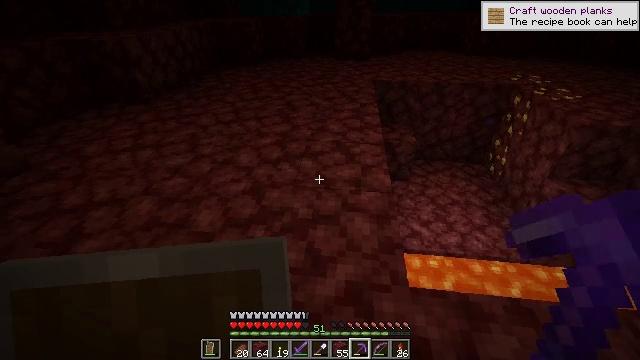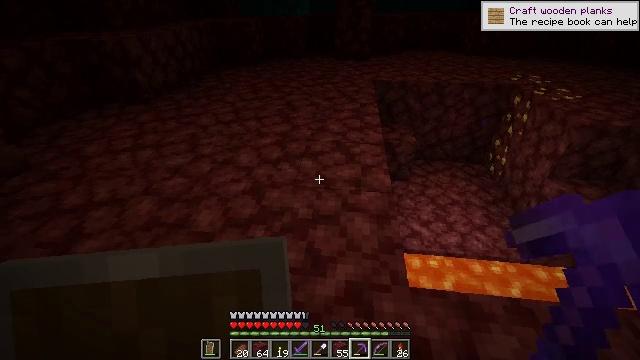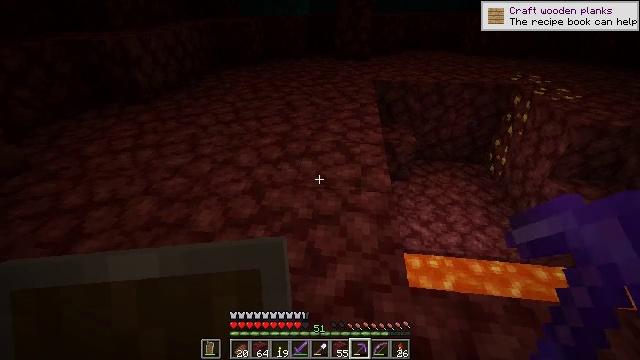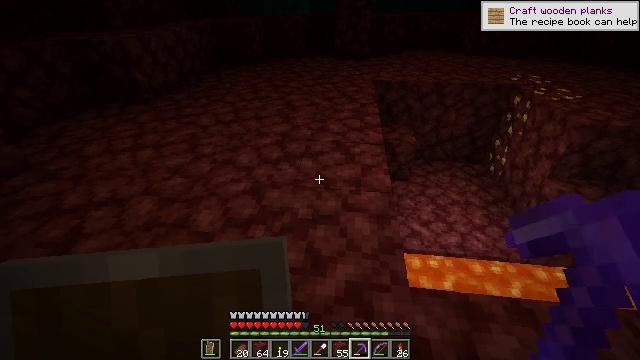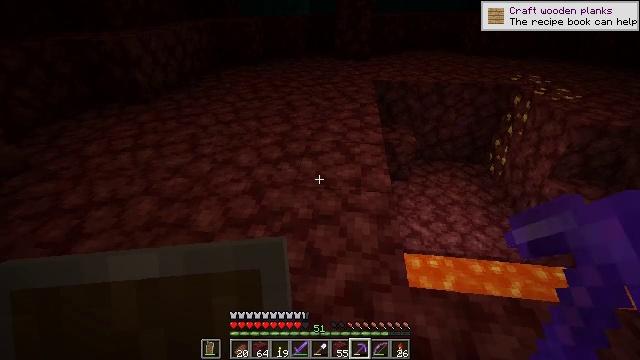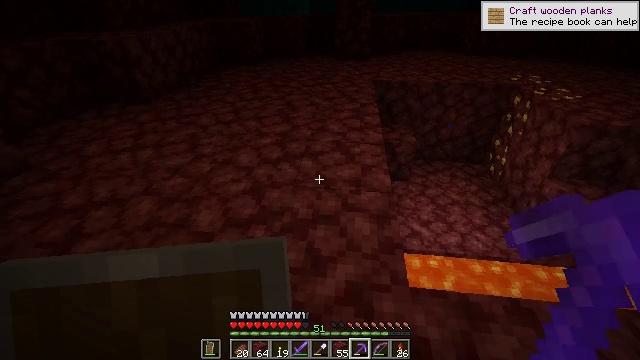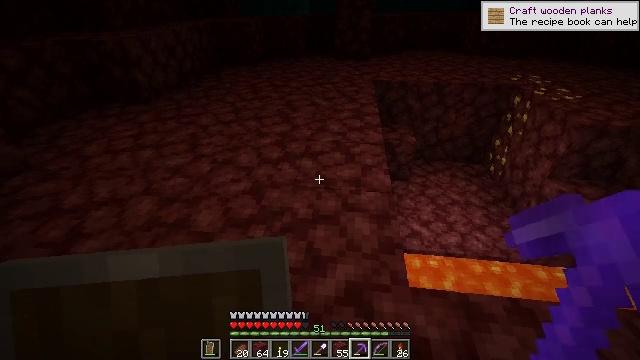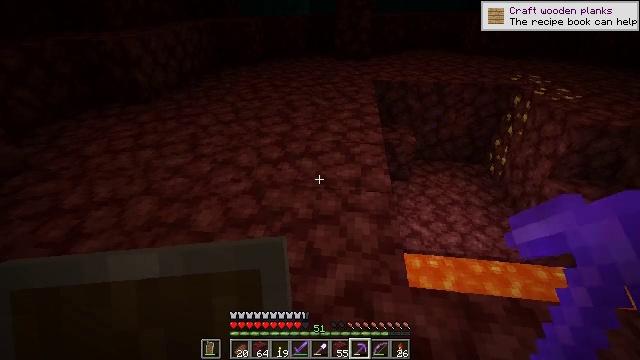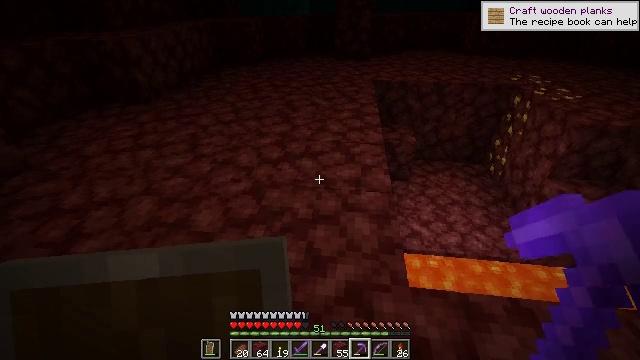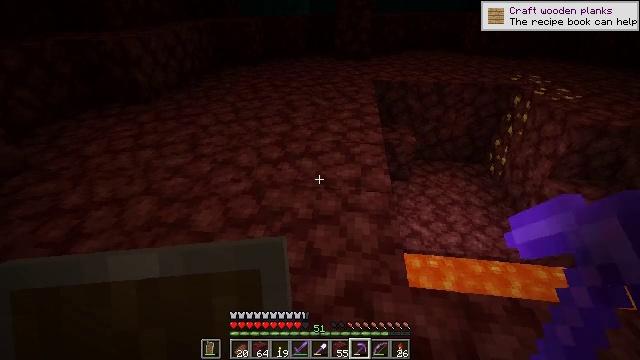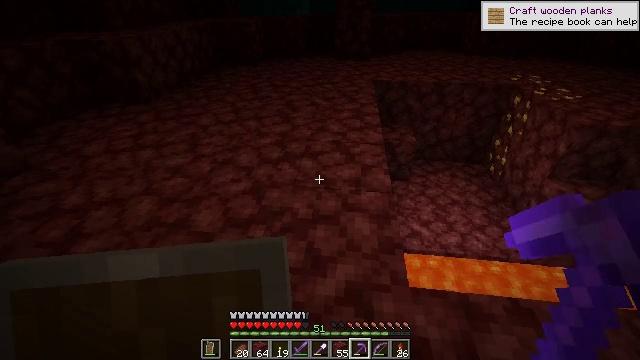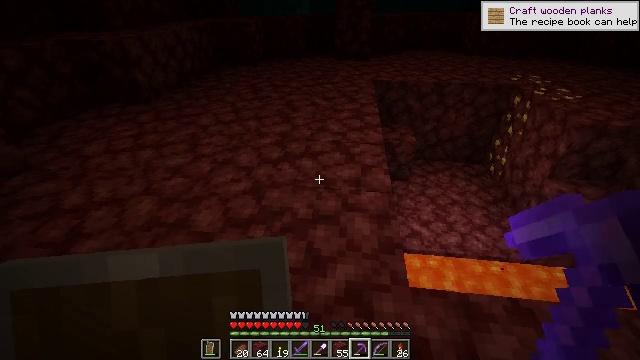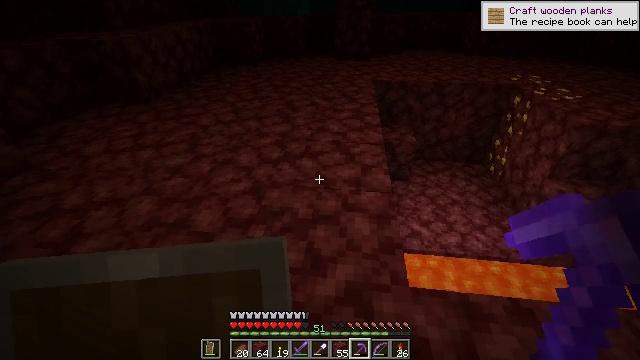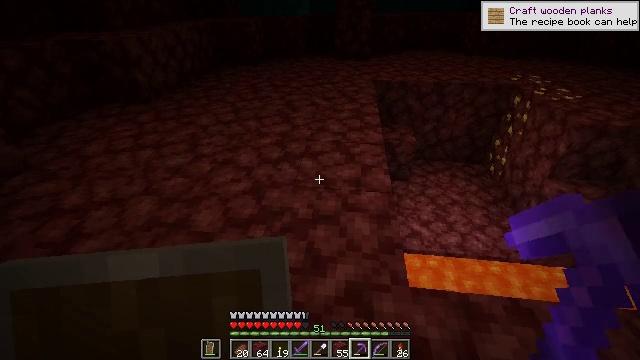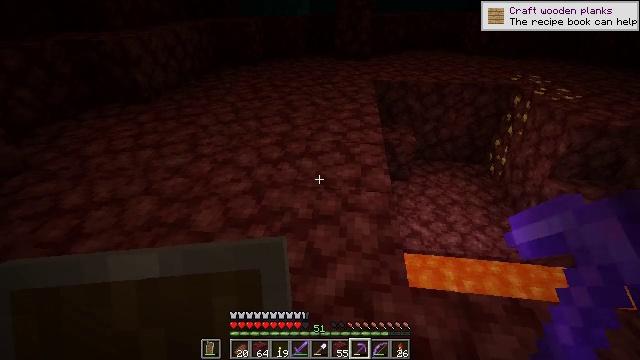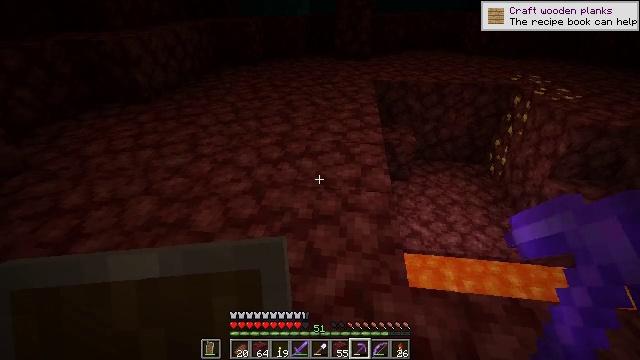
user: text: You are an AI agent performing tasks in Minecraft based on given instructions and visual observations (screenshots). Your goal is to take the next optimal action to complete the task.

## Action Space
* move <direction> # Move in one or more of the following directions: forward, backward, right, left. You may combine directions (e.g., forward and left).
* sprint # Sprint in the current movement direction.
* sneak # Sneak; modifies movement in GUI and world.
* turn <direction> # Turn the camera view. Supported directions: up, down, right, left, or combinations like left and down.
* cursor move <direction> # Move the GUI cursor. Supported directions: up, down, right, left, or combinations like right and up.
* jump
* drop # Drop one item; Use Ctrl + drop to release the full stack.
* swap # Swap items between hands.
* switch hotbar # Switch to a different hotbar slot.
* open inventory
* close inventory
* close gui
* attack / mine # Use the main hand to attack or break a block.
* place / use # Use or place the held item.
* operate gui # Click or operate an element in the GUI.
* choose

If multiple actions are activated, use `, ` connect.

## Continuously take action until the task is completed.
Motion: motion action
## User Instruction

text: Collect netherrack in the Nether.
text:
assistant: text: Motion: no_op
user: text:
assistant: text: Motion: no_op
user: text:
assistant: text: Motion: no_op
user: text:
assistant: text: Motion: no_op
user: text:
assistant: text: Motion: no_op
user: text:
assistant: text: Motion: no_op
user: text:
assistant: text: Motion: no_op
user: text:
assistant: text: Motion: no_op
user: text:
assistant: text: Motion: no_op
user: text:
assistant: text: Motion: no_op
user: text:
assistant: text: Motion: no_op
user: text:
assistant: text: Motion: no_op
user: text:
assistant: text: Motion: no_op
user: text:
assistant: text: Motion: no_op
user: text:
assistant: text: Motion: no_op
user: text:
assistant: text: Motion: no_op
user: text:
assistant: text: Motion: no_op
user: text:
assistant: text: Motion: no_op
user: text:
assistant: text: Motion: no_op
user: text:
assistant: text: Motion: no_op
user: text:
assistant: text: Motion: no_op
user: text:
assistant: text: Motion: no_op
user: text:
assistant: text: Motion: no_op
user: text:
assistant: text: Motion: move left
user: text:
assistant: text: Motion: move forward and move left
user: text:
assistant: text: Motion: move forward and move left
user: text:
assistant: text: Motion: move forward and move left
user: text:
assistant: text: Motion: move forward and move left
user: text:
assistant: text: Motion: move forward and move left
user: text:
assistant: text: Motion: move forward and move left, turn right and up